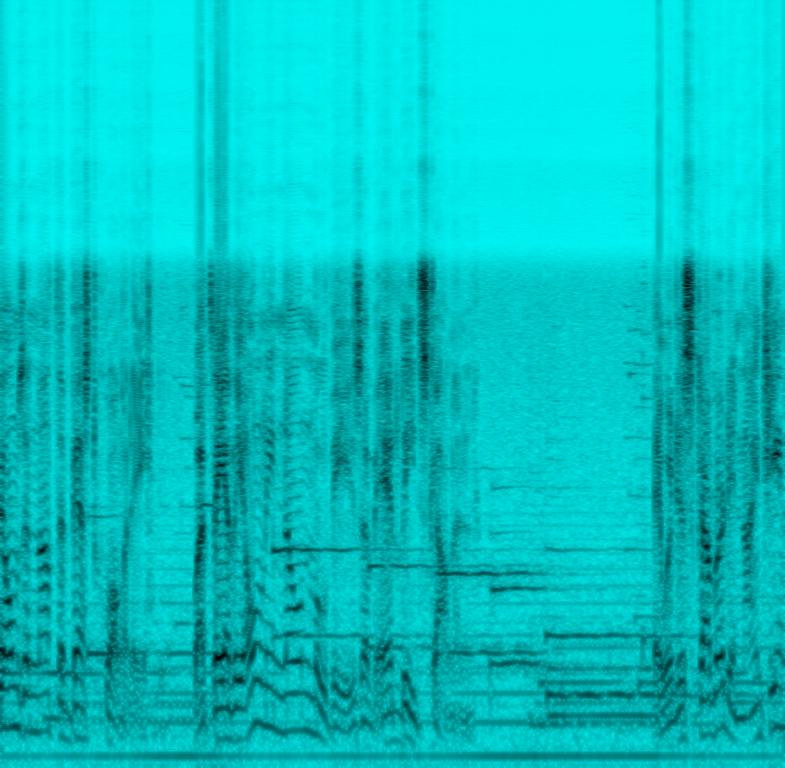
This instrumental music is relaxing. It features a slow melody played on a harp. A flute continues to play a melody with the harp playing in the background. A male voice talks in the end in a narrative tone. This music can be played in a dream sequence in a movie.